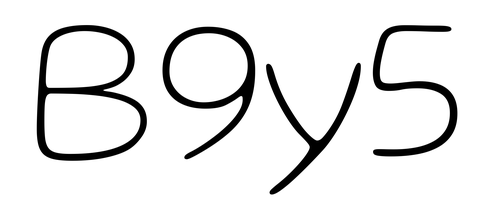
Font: Gluten_Thin